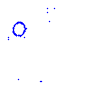
Particle: proton